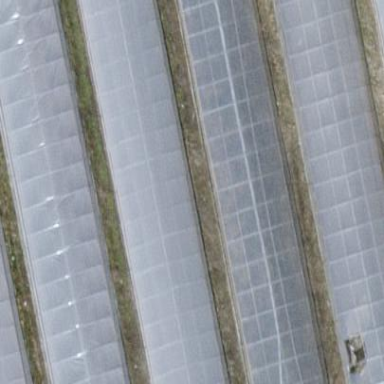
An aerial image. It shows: Greenhouse.